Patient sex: M
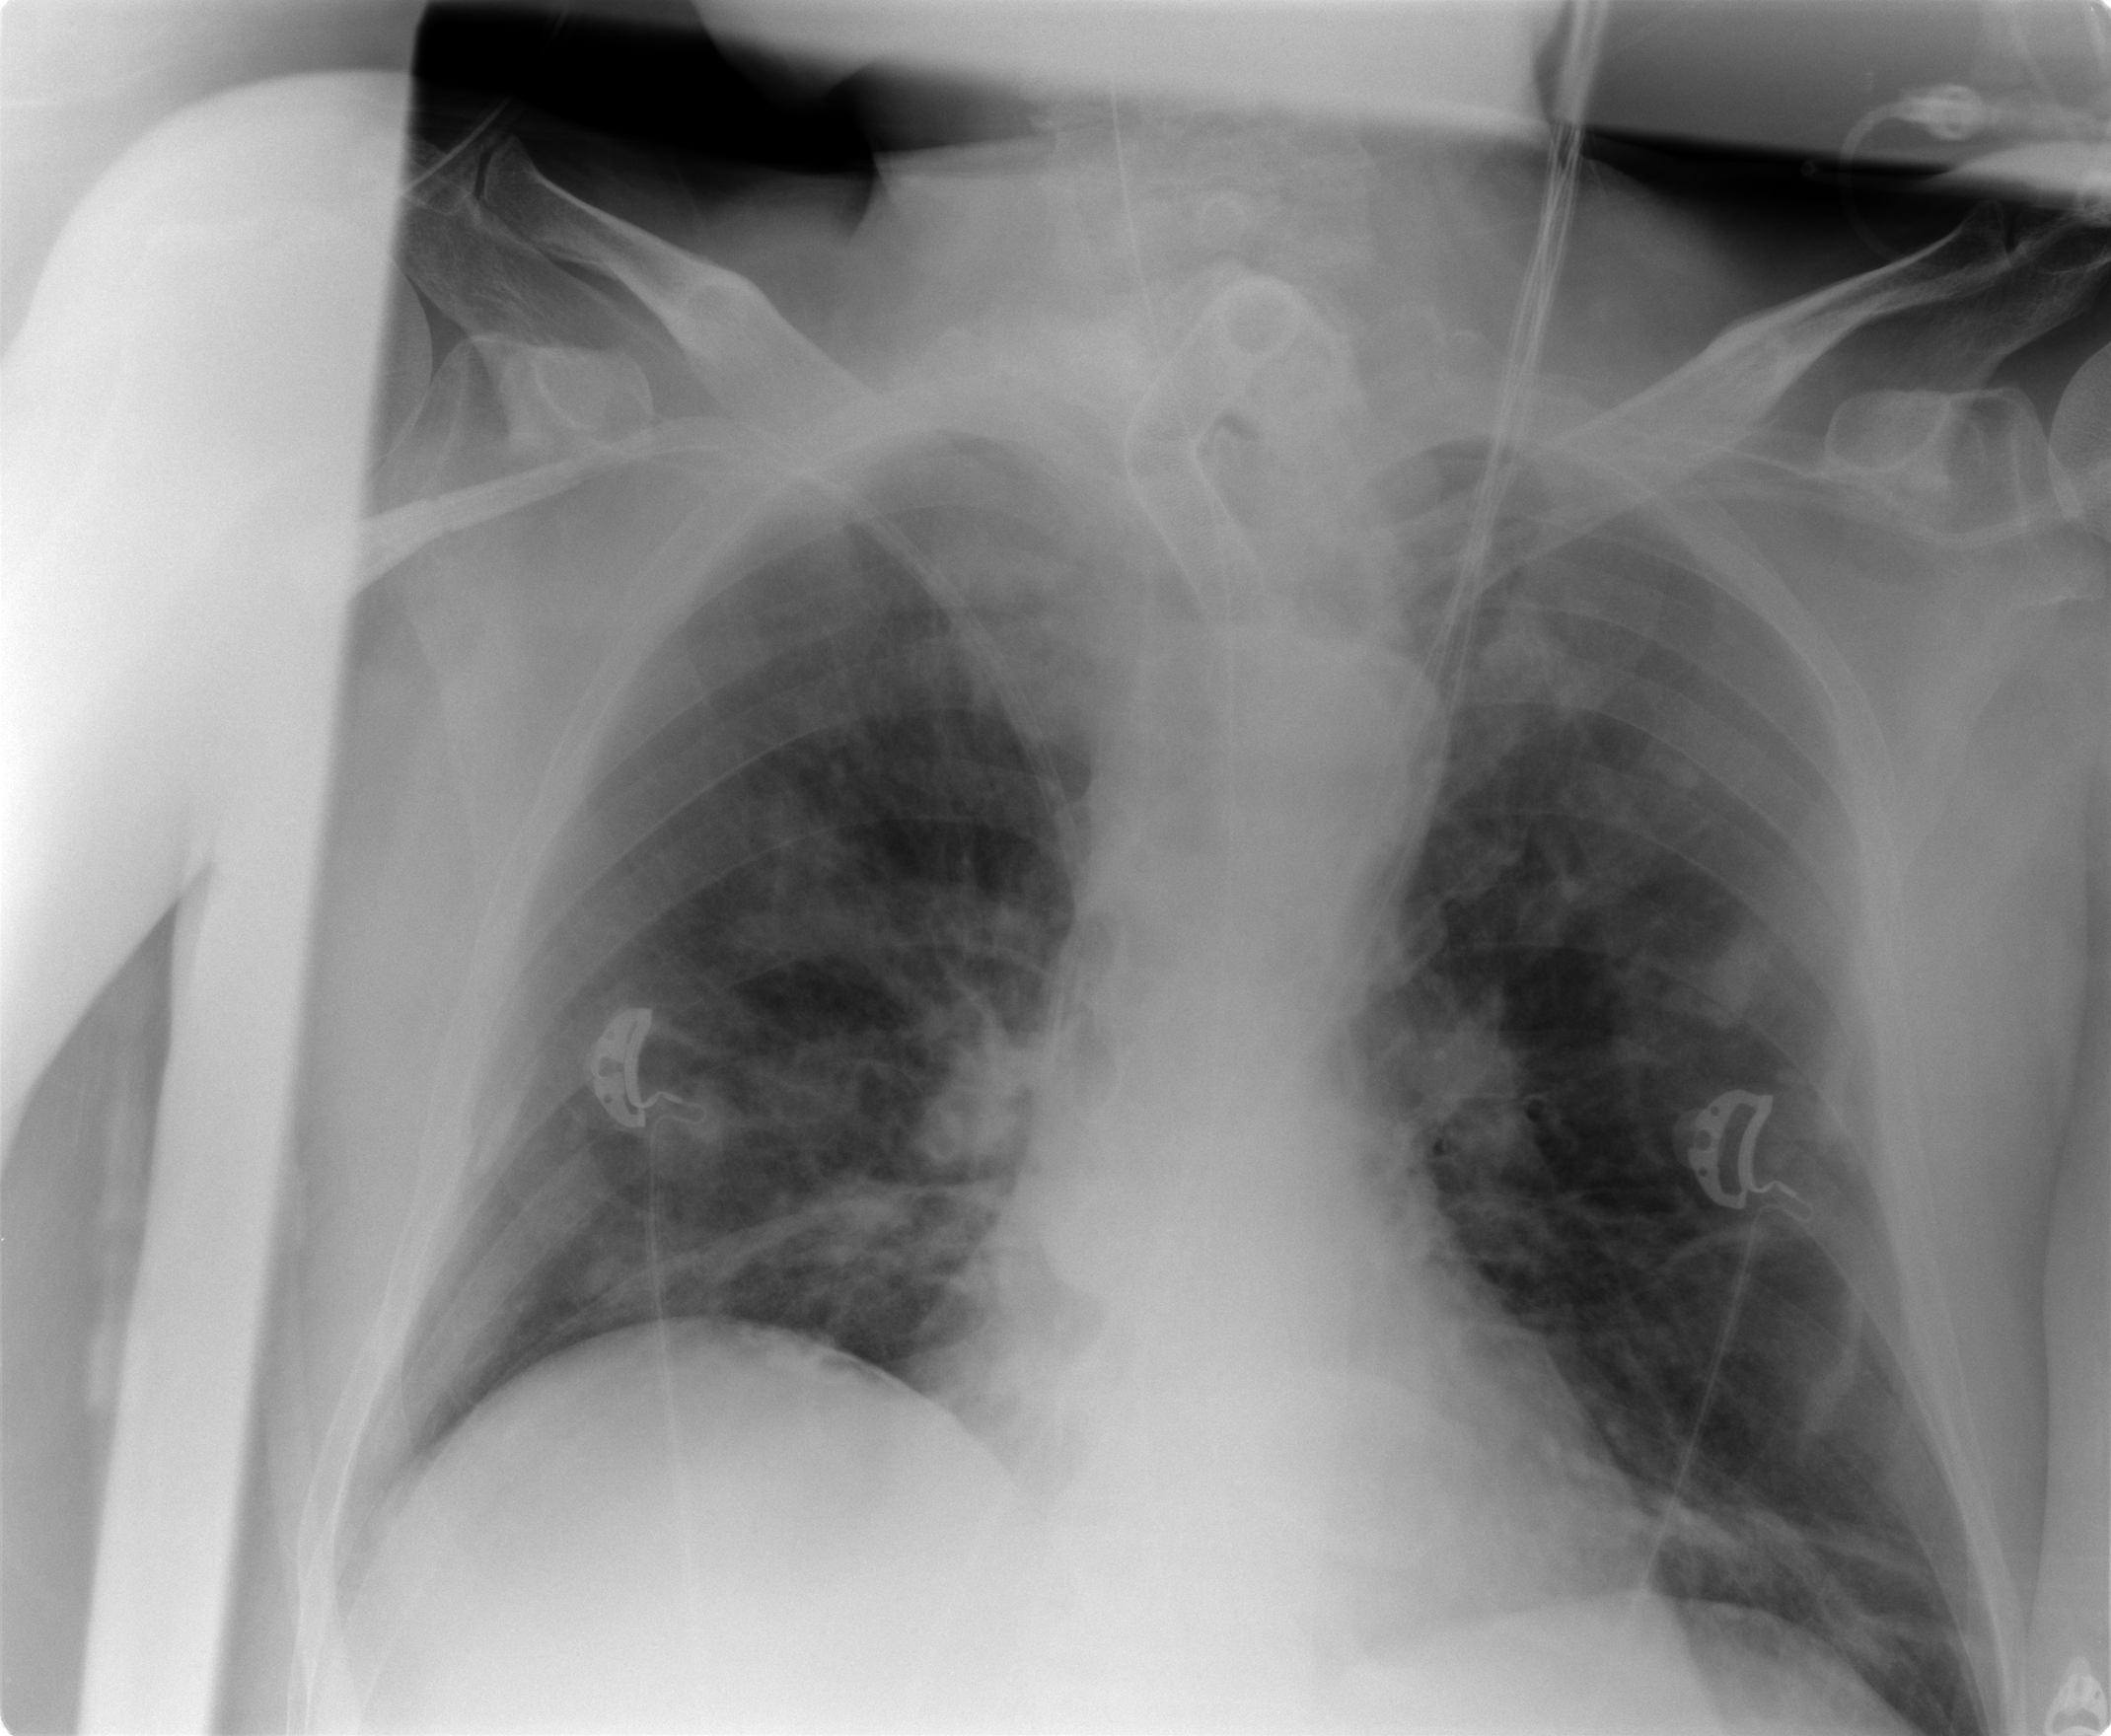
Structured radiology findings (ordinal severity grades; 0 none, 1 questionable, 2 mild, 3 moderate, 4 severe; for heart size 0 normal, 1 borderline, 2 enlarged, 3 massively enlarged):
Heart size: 0
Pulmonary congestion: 1
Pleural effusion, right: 0
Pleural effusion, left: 0
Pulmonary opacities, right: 2
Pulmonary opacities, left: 1
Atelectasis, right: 2
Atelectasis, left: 2